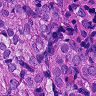
Metastatic tissue present: yes